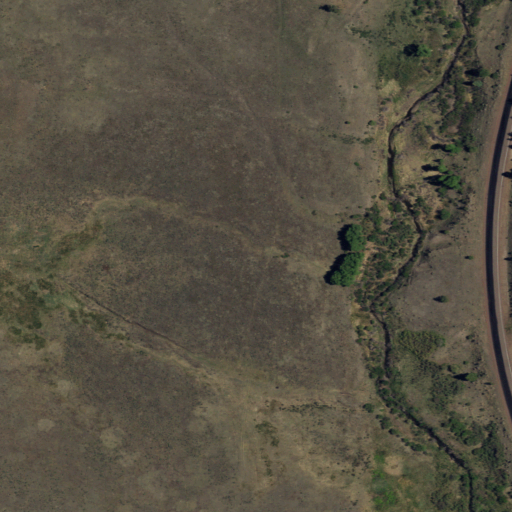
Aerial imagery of valley in New Mexico named Cunningham Gulch containing shrub, woody wetlands, open development, low intensity development, and medium intensity development